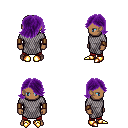
a pixel art fantasy rpg character, male body template, human, dark skin, chain mail, red pants, purple swoop hairstyle, leather bracers, gold boots, four views (front, back, left, right), 2x2 character sprite sheet, small pixel art, hard edges, no anti-aliasing